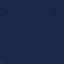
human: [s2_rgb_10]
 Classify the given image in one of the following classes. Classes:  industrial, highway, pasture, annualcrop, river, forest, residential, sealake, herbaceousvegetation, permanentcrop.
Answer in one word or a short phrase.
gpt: SeaLake